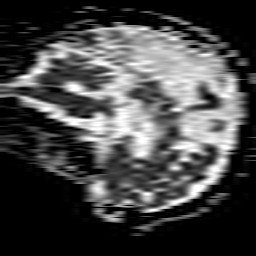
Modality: ADC
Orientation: sagittal
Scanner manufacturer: philips
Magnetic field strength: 1.5 T
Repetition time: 3.821 s
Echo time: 0.09411 s